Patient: sex M, age 74
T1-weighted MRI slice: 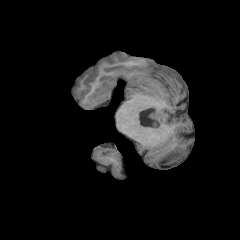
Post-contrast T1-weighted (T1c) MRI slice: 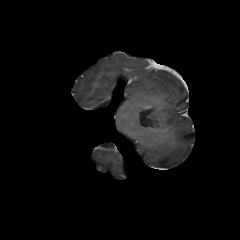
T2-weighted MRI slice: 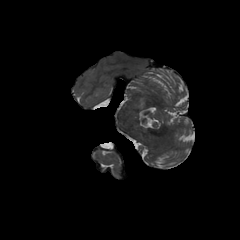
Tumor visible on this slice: no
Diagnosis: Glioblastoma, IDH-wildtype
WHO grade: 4